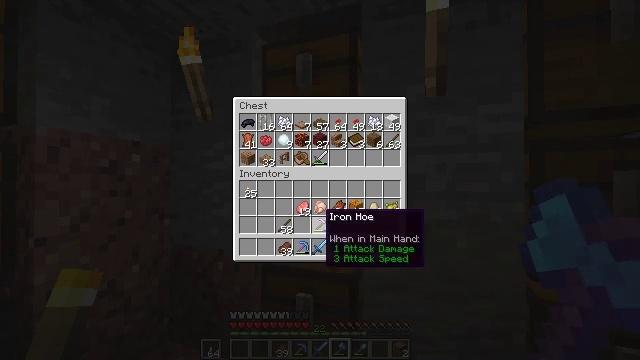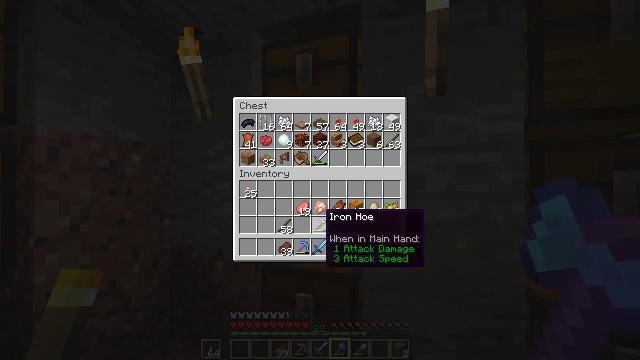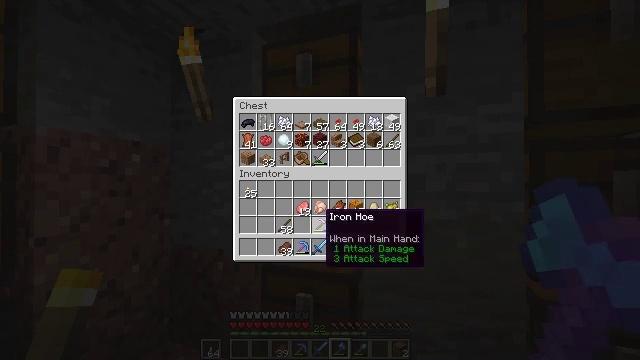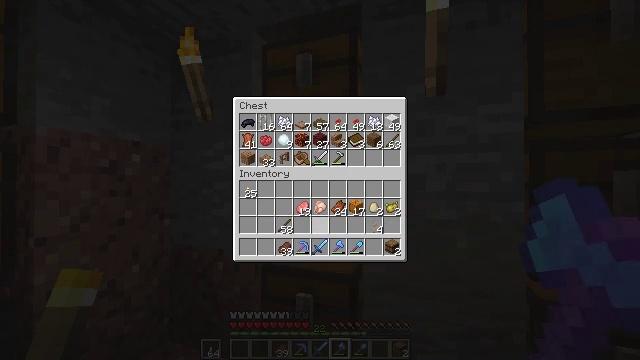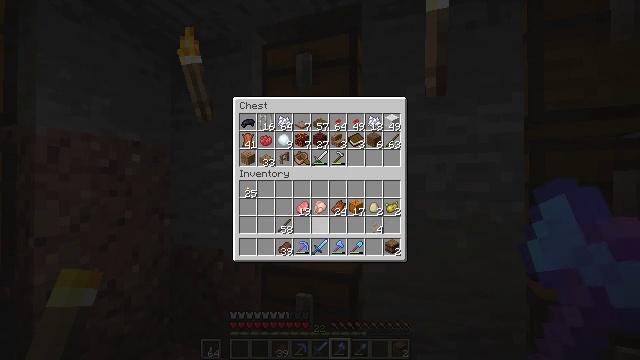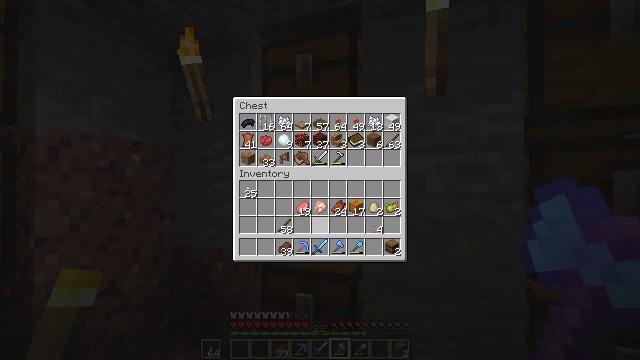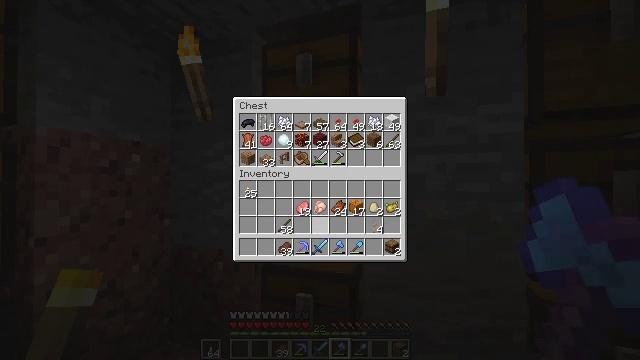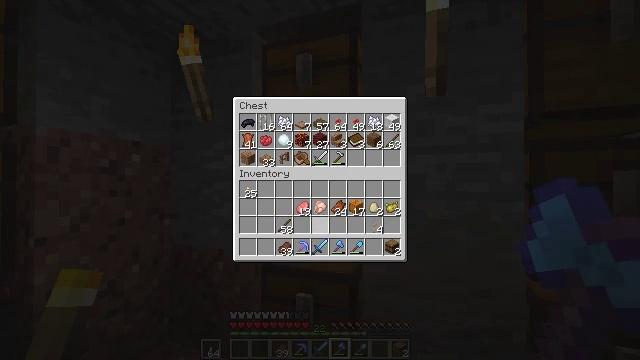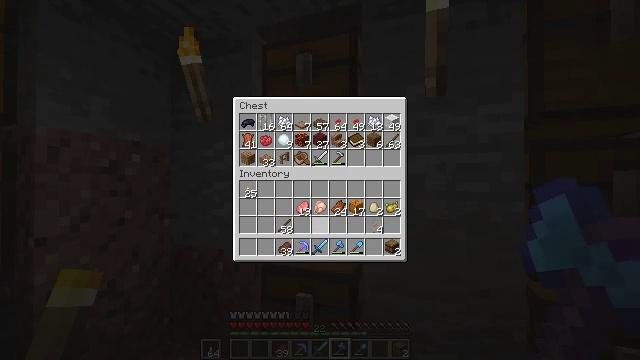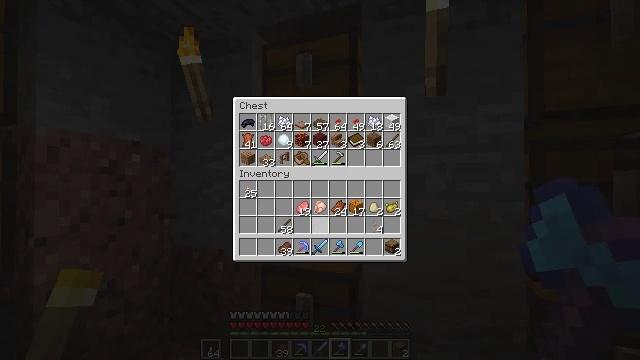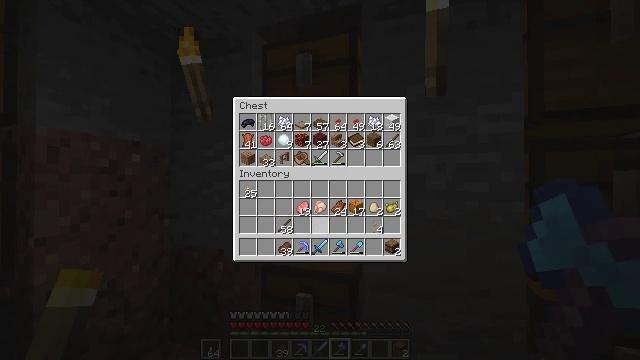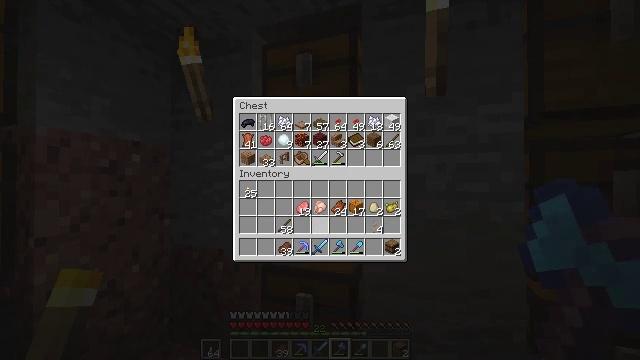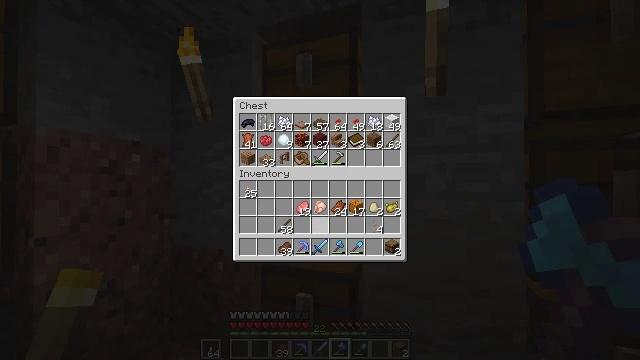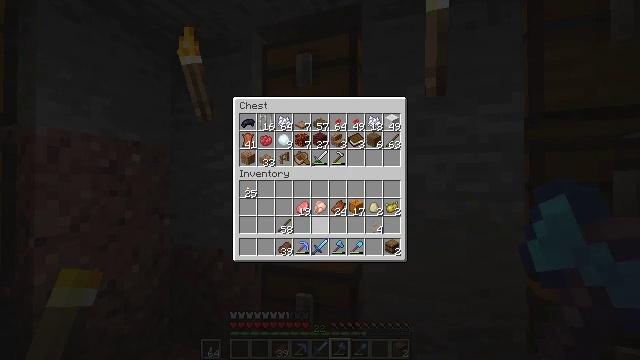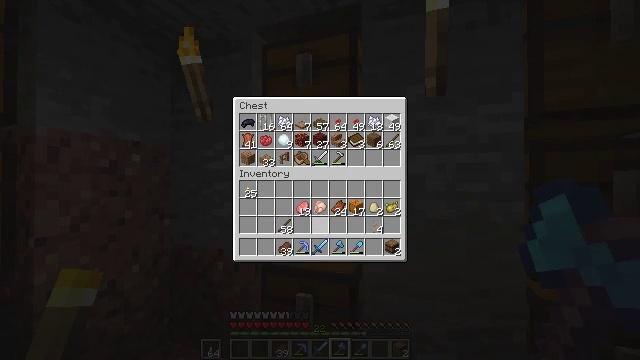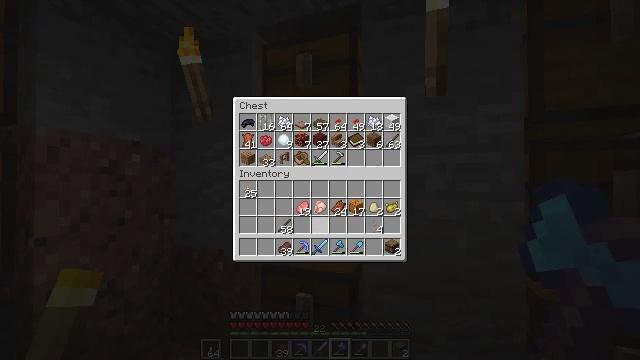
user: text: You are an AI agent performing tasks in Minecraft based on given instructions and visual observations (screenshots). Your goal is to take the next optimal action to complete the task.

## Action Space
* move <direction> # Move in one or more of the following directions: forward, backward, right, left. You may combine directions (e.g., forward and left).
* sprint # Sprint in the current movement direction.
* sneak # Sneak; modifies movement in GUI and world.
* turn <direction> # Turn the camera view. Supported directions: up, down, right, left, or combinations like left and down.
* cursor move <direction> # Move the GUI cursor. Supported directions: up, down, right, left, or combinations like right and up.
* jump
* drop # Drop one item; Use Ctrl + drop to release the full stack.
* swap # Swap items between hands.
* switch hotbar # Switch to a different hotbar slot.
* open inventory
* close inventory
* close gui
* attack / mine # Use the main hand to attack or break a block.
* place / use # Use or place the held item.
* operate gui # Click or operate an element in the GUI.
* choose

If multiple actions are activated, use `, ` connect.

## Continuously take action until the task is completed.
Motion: motion action
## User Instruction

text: Mine a chest to move it.
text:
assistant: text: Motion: sneak
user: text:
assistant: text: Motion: sneak
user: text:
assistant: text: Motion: sneak, operate gui
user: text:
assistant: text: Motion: sneak, operate gui
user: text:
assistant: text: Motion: sneak, operate gui
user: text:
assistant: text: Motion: sneak
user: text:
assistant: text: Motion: sneak
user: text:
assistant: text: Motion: sneak
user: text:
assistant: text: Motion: sneak
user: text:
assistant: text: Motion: sneak
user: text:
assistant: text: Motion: sneak
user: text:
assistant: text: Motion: sneak
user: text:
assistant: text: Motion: sneak
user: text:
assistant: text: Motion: sneak
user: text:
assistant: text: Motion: sneak
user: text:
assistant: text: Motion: sneak
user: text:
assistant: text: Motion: sneak
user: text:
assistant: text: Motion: sneak
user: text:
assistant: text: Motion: sneak
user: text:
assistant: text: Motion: sneak
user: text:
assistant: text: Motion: sneak
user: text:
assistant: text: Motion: sneak
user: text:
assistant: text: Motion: sneak
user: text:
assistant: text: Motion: sneak
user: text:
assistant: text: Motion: sneak
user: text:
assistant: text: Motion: sneak
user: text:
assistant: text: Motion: sneak
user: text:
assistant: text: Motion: sneak
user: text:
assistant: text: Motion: sneak
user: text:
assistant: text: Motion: sneak